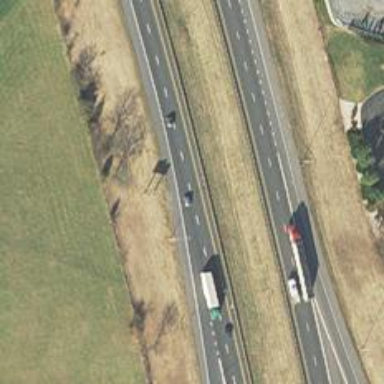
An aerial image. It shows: Motorway junction.